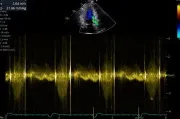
Systolic peak velocity in the LVOT decreased to 2.6 m/s with a corresponding peak PG of 28 mmHg, indicating a positive surgical outcome (D).
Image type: radiology (ultrasound)